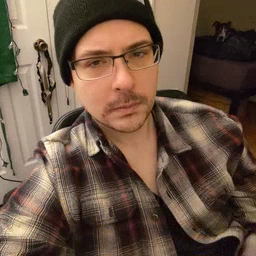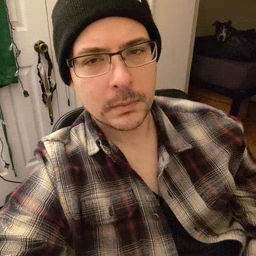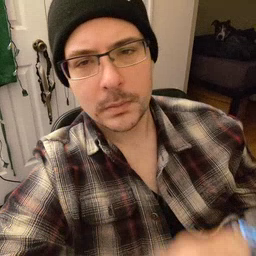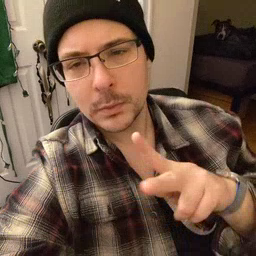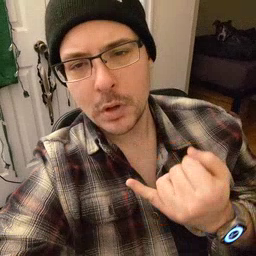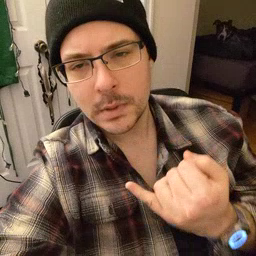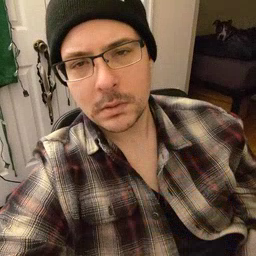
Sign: pajamas